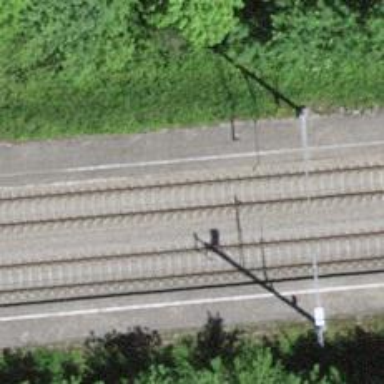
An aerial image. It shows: Railway stop.